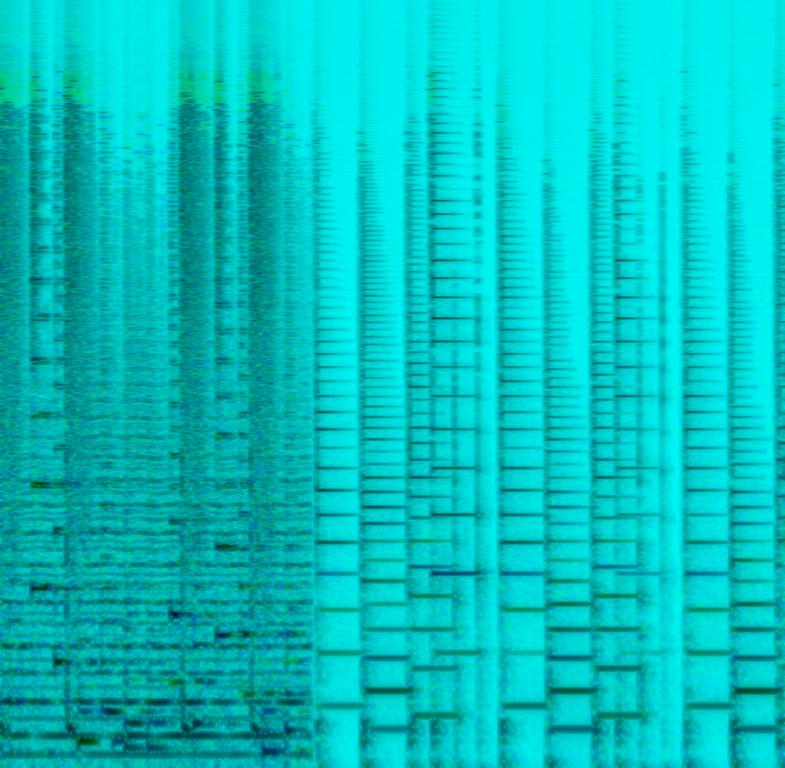
This music is an instrumental. The tempo is slow with a rhythmic guitar riff. The music abruptly ends to disown sound of a keyboard. The music is soft, mellow and cheerful plucking. There seems to be no connection between the two instruments.